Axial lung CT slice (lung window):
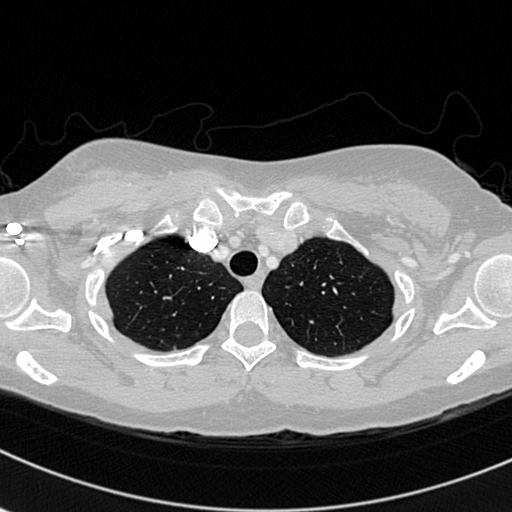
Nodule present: no